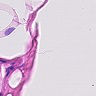
Metastatic tissue present: no